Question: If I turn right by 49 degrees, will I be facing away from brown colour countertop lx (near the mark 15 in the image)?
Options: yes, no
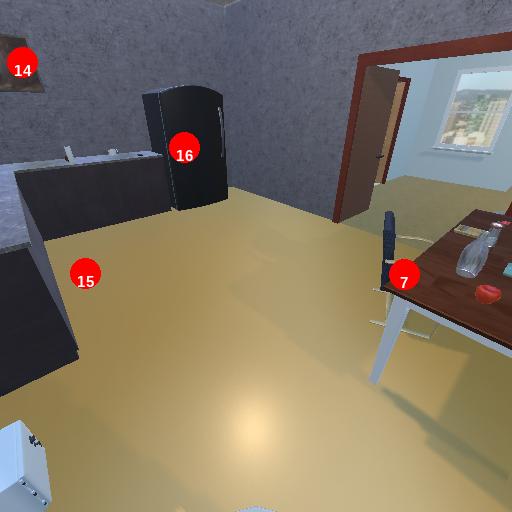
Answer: yes